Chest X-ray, PA view. Patient: 48 years old, sex F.
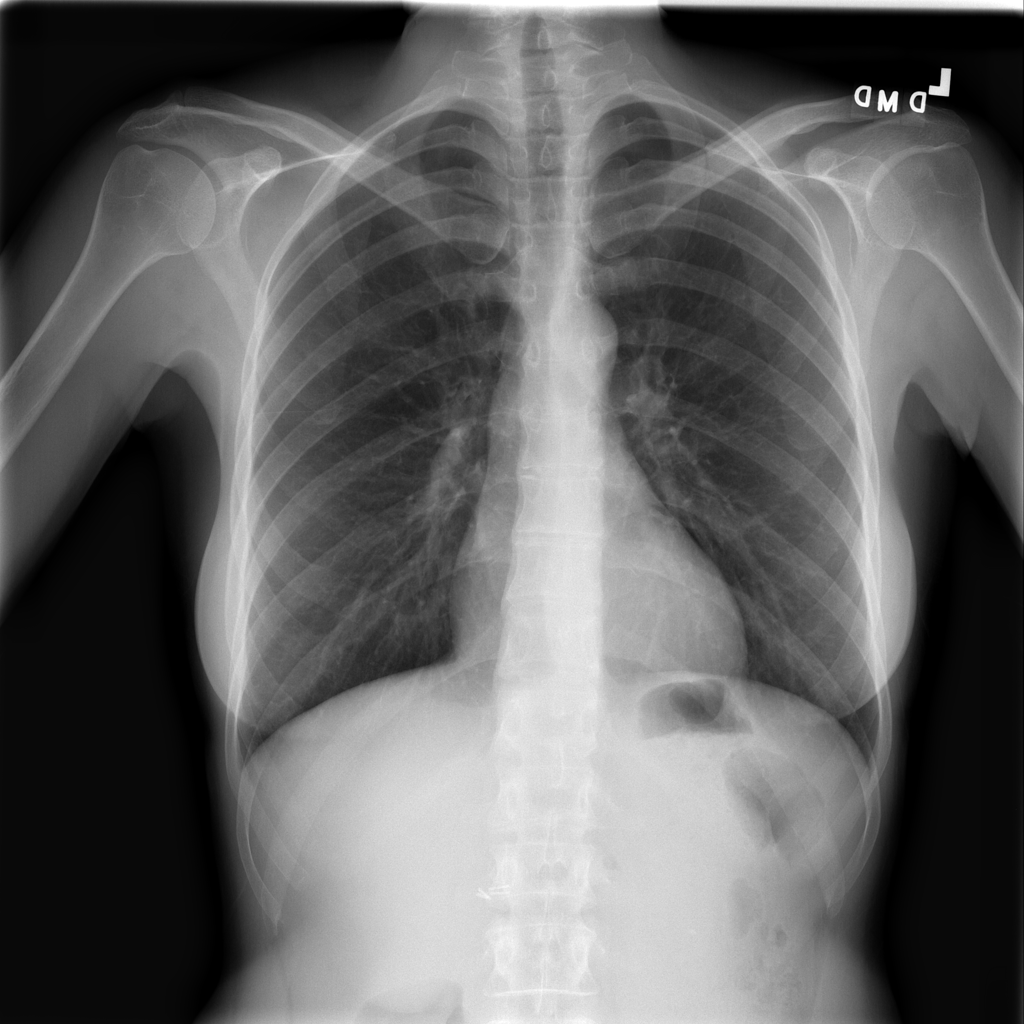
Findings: No Finding